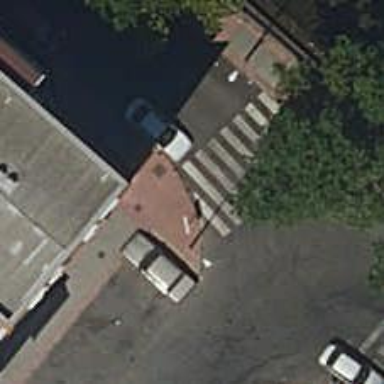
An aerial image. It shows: Sidewalk made of paving stones.